Question: Recently we'd updated our Worklight platform with the latest Fixpack (6.1.01) and everything works fine after the update.
However although we had check in all our files into our SVN repository, when we check out a fresh copy of project, the eclipse Worklight plugin will still perform an upgrade to the project.
Is there a Worklight platform version control in the project folder that we missed out and didn't commit to the repository? or is there extra setting that we need to apply before checking into the SVN repo?
Any clues will help, thank you.
Below is the print screen taken from the SVN Repository browser in eclipse. We use Windows environment for development. The '.settings' folder is inside the repo.

After inspecting the 'org.eclipse.core.resources.prefs' file in the '.settings' folder, i notice that there's this line of properties that are not updated in the repo:
'''
wl_version=6.1.0.00.20131219-1900
'''
Is it this line that is causing the problem?
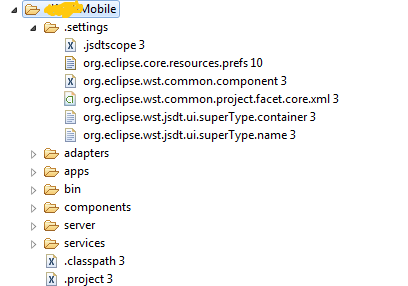
Answer: Edit the question with the files/folders you commit to SVN.
Additionally, make sure to setup your PC/Mac to display hidden files and folders and see that you did not miss those.
Specifically, there is a '.settings' folder ('.' denotes a hidden folder in Mac) that also contains a 'org.eclipse.core.resources.prefs' file.
I'd be interested to see the result of an import of a project that contain this folder and this specific file.